四年级 · 计数
下图是四年级各兴趣小组人数统计图, 下面表述中错误的是（）。
四年级各兴趣小组人数统计图

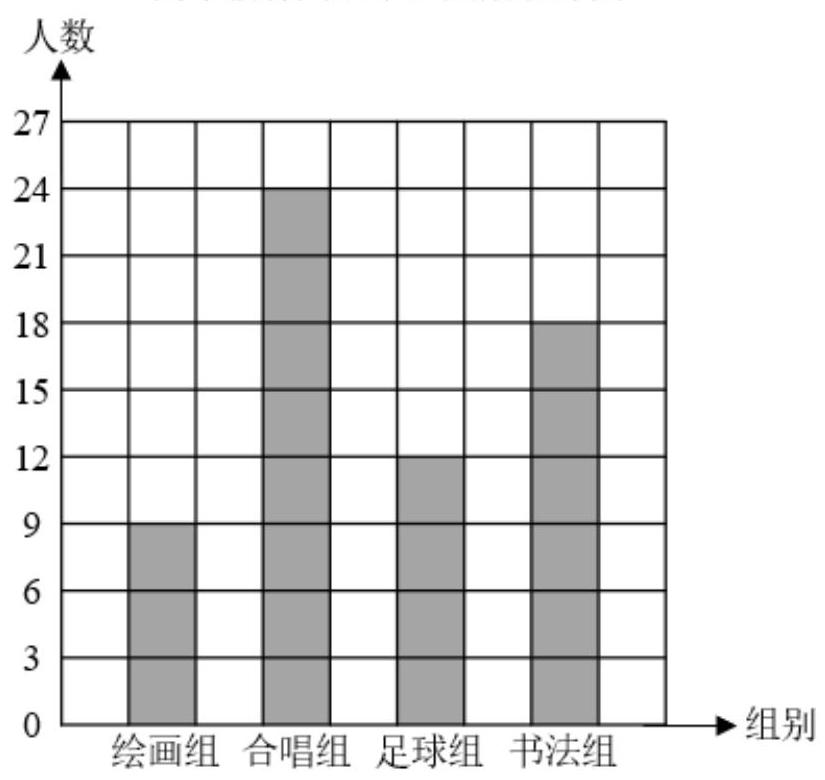
A. 合唱组的人数最多

B. 绘画组的人数最少

C. 合唱组的人数是足球组的 2 倍

D. 四年级参加兴趣小组人数一共有 60 人
答案: D
解析: 答案: D

【分析】A. 通过观察条形统计图中直条的高矮, 条形越高的兴趣小组, 则表示人数最多;

B. 同理, 通过观察条形统计图中直条的高矮, 条形越矮的兴趣小组, 则表示人数最少;

C. 合唱队有 24 人, 足球组有 12 人, 根据求一个数是另一个数的几倍, 用除法解答;

D. 求一共有多少人, 把各兴趣小组人数求和即可。

【详解】A. 合唱组的条形最高, 则人数最多, 所以原题说法正确;

B. 绘画组的条形最矮, 则人数最少, 所以原题说法正确;

C. $24 \div 12=2$, 合唱组的人数是足球组的 2 倍, 此说法正确;

D. $9+24+12+18$

$=33+12+18$

$=45+18$

$=63($ 人)

四年级参加兴趣小组人数一共有 63 人, 所以原题说法错误。

故答案为: D

【点睛】此题主要考查学生理解和掌握统计图的特征, 并根据统计图当中的信息解决问题。